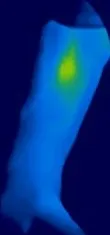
The thermal image acquired after the administration of REAC NPO treatment shows an initial reduction in the vasospasm state of the lower third of the legs and the left foot.
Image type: radiology (x_ray)